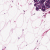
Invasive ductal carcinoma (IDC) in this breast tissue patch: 0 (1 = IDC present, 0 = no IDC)